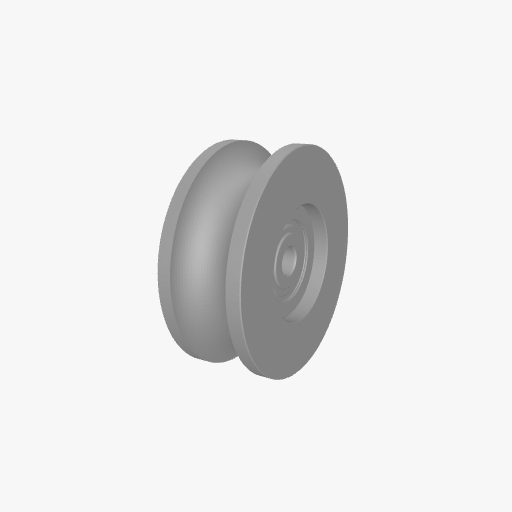
Part: UWheel4ID